Field crop: maize
Growth stage: 2
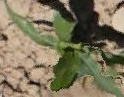
Species: maize